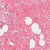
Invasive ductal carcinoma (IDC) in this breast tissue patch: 0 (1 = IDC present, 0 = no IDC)